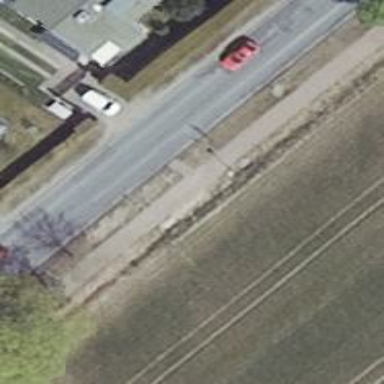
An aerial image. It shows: Footway.